A bearing vibration time series has been folded into this square grayscale image, one row per segment of consecutive samples. Determine the bearing's health state. Answer with exactly one of: normal, inner_race, outer_race, ball.
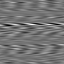
Answer: outer_race